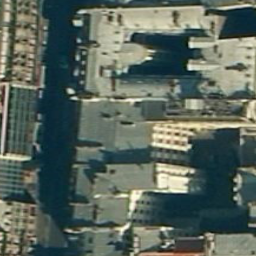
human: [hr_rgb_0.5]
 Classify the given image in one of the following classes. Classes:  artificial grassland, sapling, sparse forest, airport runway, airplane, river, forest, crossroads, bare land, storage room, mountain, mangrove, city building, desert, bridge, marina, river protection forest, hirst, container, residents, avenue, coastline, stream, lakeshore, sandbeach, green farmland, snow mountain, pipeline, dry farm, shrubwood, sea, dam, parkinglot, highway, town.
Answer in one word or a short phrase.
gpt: city building